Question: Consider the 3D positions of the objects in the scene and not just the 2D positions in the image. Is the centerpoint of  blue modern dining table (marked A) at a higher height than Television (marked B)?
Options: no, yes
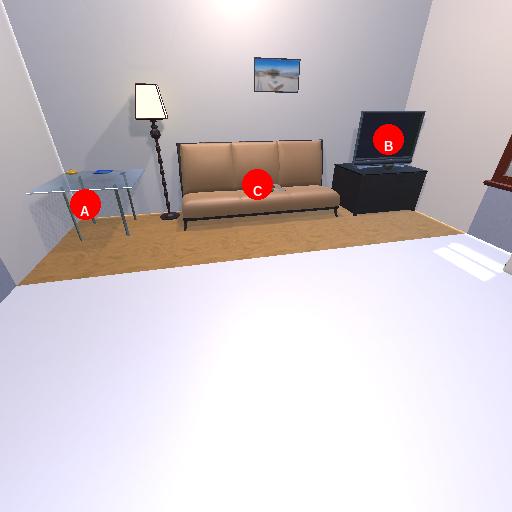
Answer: no